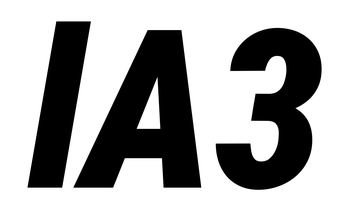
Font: Roboto-Italic_Condensed_Black_Italic